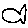
Label: fish